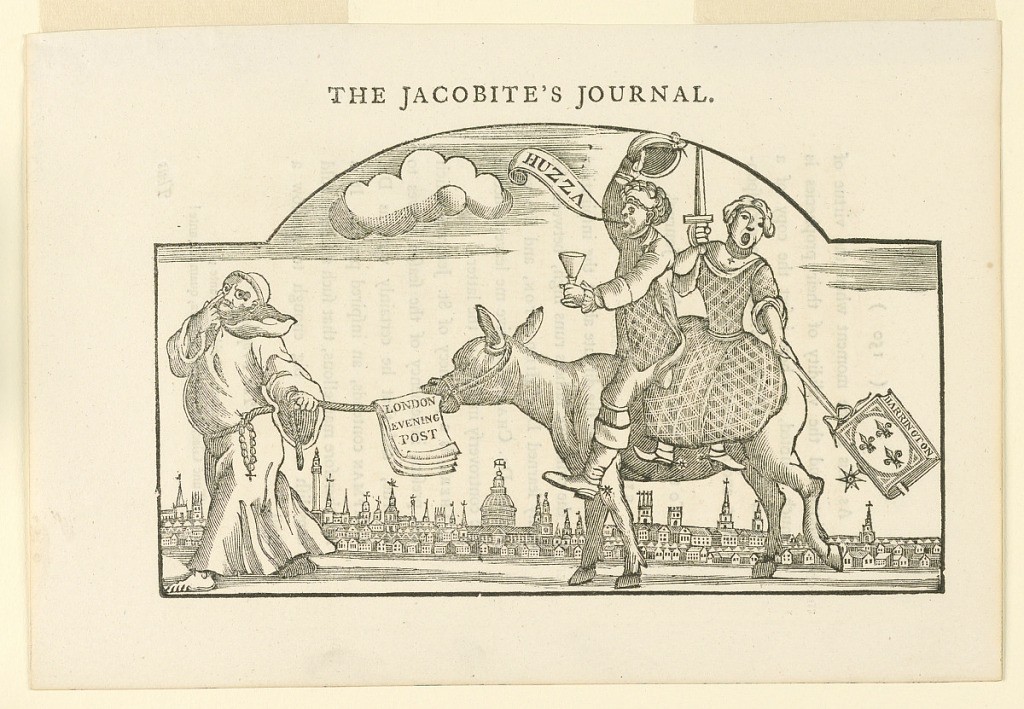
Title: The Jacobite's Journal
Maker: Samuel Ireland, English, ca. 1744–1800
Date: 1794
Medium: Woodcut on paper
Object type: Print
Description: With an arched upper part. A donkey led by a monk carries a man and a woman. The man holds a wine glass in his left hand, raises his hat with his right hand and shouts "Huzza"; the woman holds a sword and a pack of cards marked "Harrington". In background, silhouette of London. Illustration for Ireland, "Graphic Illustrations…" I, 149.